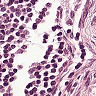
Metastatic tissue present: no